Interaction volume radius: 5 \u00c5
Interaction volume height: 40 \u00c5
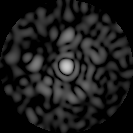
Disorder parameter: 0.8746